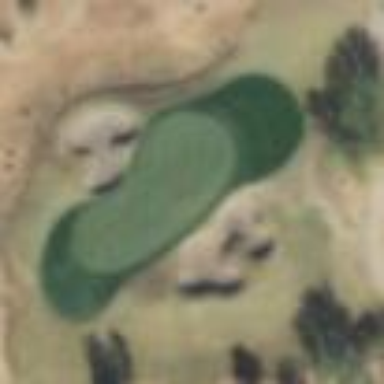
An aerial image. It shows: Rough grassy area used for golf.